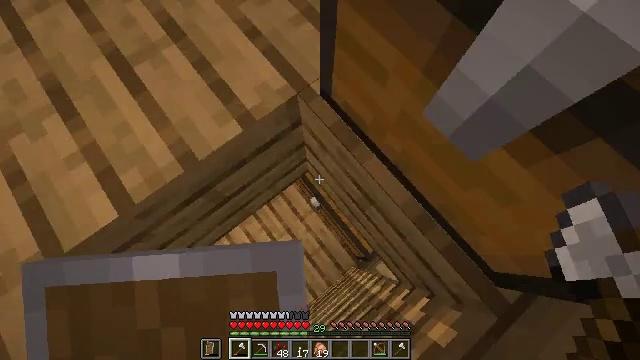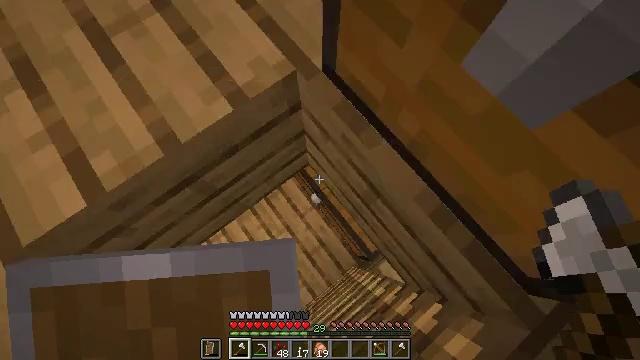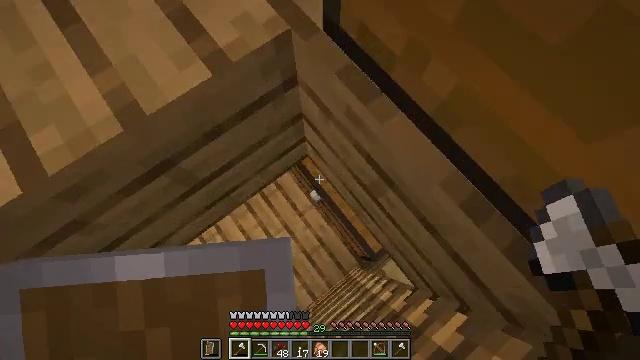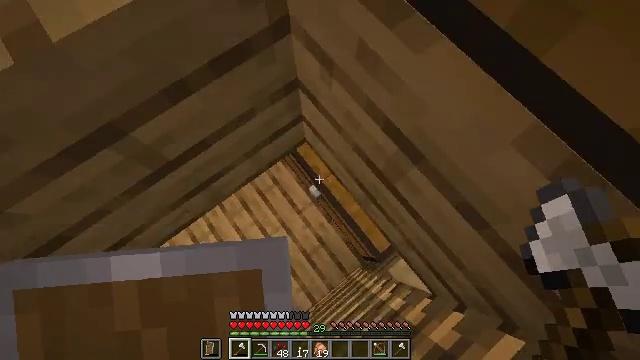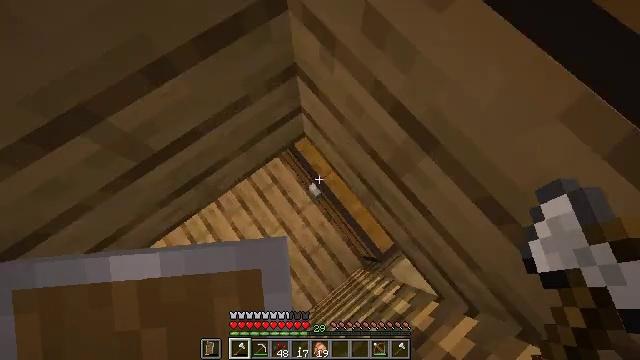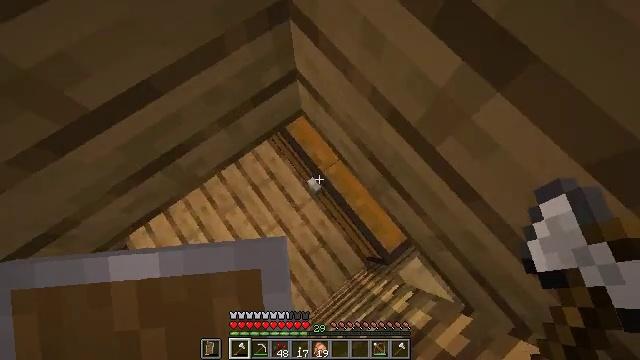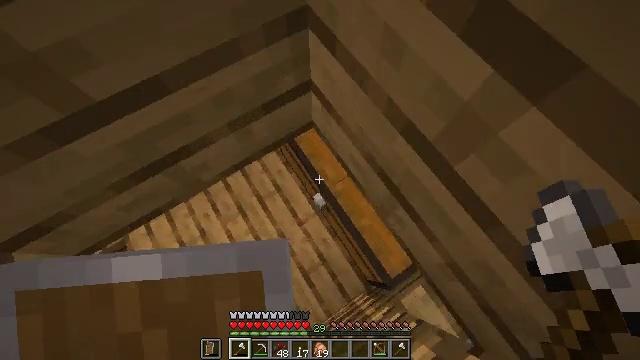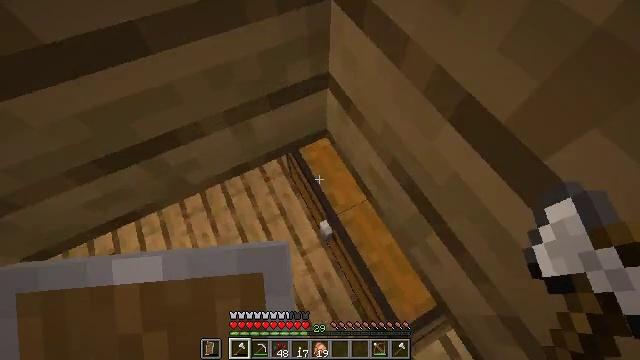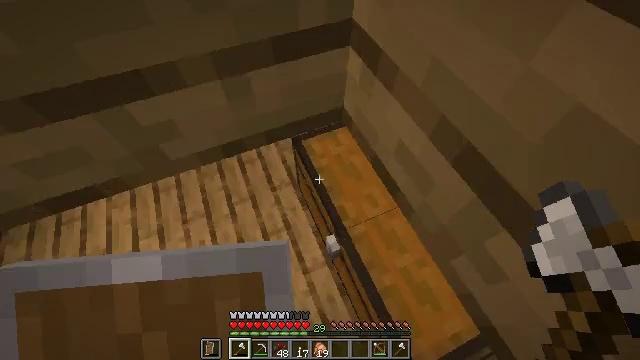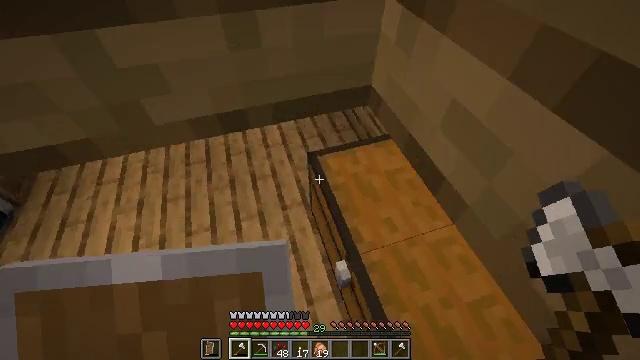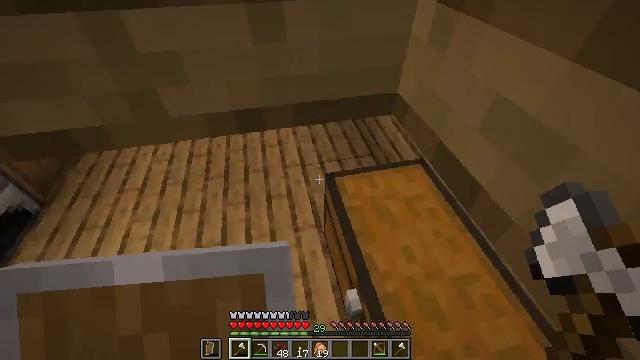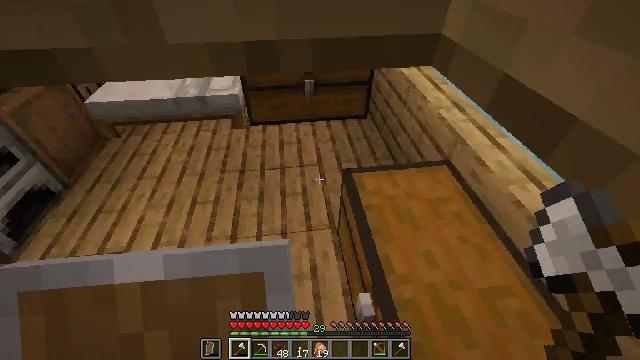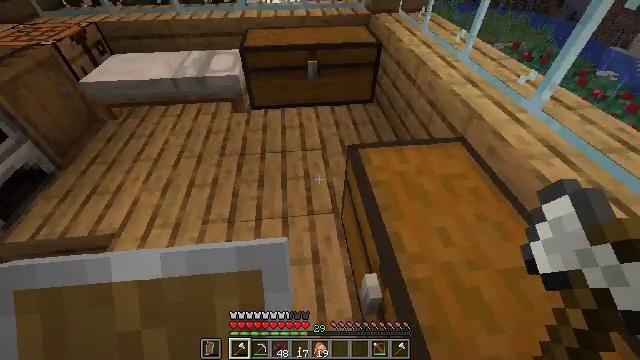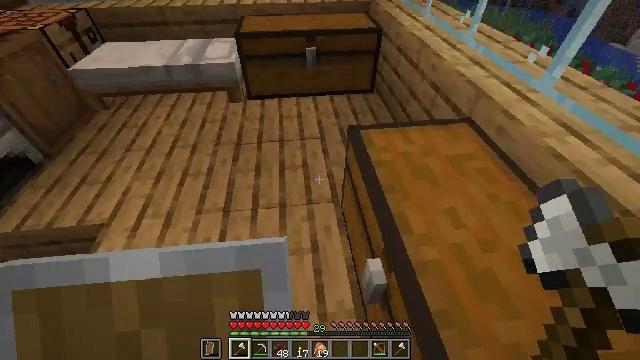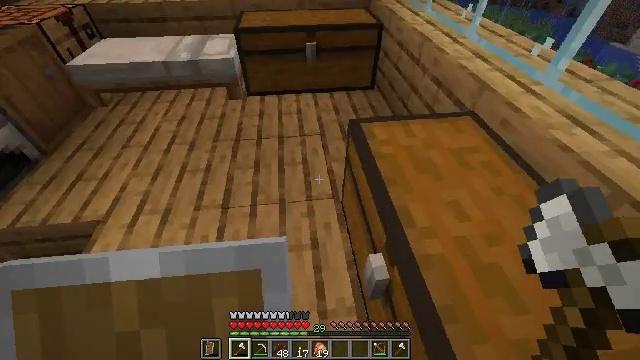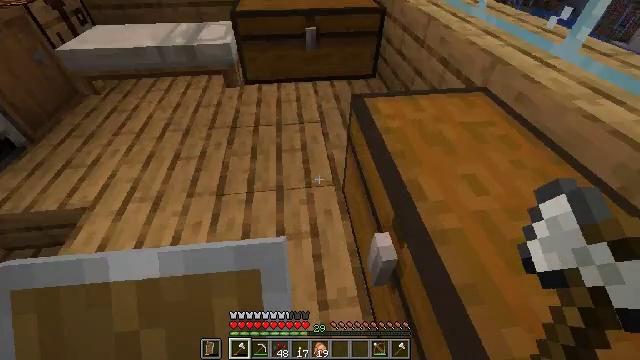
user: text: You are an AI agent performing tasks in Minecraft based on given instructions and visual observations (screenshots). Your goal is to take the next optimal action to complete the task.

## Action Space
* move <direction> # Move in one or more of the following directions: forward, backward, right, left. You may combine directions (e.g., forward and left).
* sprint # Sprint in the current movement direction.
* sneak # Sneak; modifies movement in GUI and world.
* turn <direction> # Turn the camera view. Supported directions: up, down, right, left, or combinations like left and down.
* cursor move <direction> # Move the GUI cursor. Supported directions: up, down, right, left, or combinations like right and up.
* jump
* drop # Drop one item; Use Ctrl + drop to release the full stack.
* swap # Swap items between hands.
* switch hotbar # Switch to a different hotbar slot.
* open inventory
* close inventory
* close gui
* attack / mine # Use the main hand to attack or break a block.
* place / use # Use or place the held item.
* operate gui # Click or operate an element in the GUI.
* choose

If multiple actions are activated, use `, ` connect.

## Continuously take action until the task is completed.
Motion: motion action
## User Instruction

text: Get an ender eye by combining ender pearl and blaze powder in the crafting table.
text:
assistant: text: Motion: no_op
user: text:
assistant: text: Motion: no_op
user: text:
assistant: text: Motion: no_op
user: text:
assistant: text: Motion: no_op
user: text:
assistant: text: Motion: no_op
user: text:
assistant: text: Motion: turn left and up
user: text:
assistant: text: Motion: turn left and up
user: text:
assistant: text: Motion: turn left and up
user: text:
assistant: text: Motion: turn left and up
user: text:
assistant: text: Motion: turn left and up
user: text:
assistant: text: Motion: turn left and up
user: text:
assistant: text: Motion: no_op
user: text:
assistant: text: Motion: no_op
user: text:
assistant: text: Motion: no_op
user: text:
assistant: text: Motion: no_op
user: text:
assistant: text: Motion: turn left
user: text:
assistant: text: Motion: move forward, turn left and up
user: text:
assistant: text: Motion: move forward and move right, turn left and up
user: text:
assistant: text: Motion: move forward and move right, turn left and up
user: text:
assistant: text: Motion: move forward and move right, turn left and up
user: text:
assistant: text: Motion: move forward and move right, turn left and up
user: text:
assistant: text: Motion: move forward and move right, turn left
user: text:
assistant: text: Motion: move forward and move right
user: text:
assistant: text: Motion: move forward
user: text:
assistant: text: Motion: move forward, turn left
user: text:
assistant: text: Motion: move forward, turn left
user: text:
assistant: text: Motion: move forward, turn left
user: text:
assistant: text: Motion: turn left
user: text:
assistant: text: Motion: turn up
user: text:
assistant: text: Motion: turn left and up